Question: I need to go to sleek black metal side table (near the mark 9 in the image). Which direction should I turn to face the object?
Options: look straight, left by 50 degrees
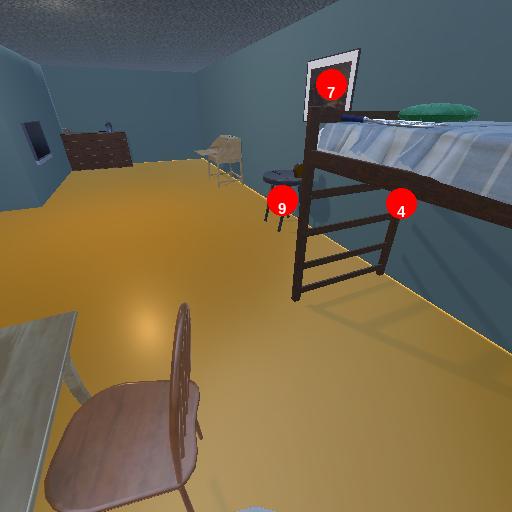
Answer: look straight